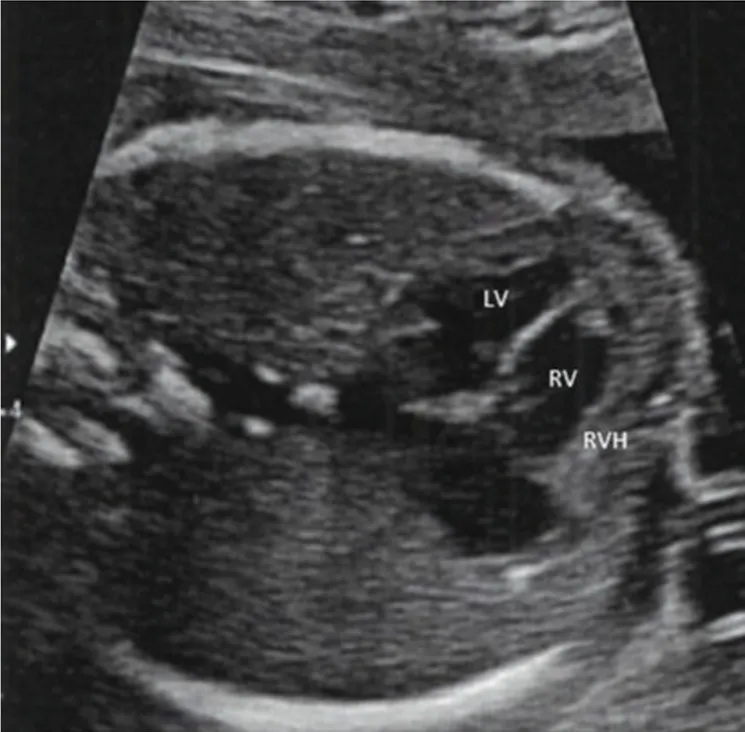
Apical 4 chamber during fetal echocardiography at 32 weeks of gestation. Cardiac ventricular asymmetry and right ventricle cardiac hypertrophy. LV: Left Ventricle; RV: Right Ventricle; RVH: Right Ventricle Hypertrophy.
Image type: radiology (ultrasound)